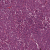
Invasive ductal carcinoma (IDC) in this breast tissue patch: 1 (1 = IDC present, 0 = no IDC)